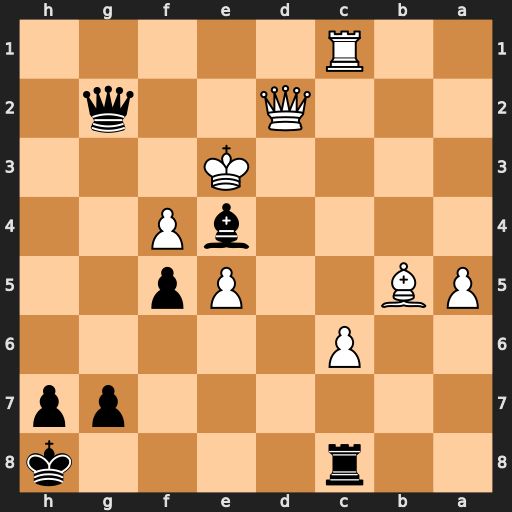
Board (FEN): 2r4k/6pp/2P5/PB2Pp2/4bP2/4K3/3Q2q1/2R5
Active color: b
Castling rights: -
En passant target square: -
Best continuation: Qf3+ Kd4 Rd8+